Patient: sex M, age 58
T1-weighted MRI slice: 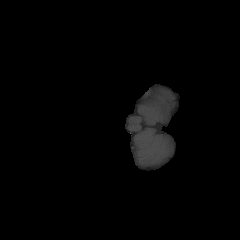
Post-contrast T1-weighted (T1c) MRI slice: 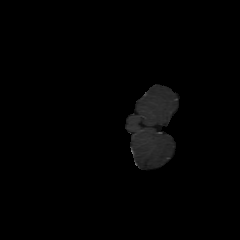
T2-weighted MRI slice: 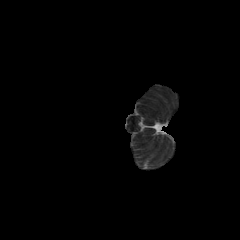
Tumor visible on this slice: no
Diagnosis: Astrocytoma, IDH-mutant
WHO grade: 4